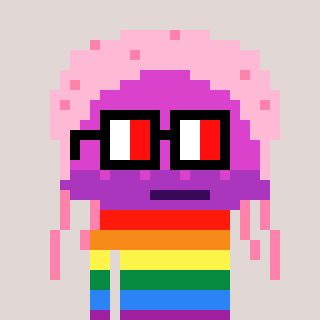
a pixel art character with square glasses with black frames and red eyes, a jellyfish-shaped head and a purple-colored body on a warm background